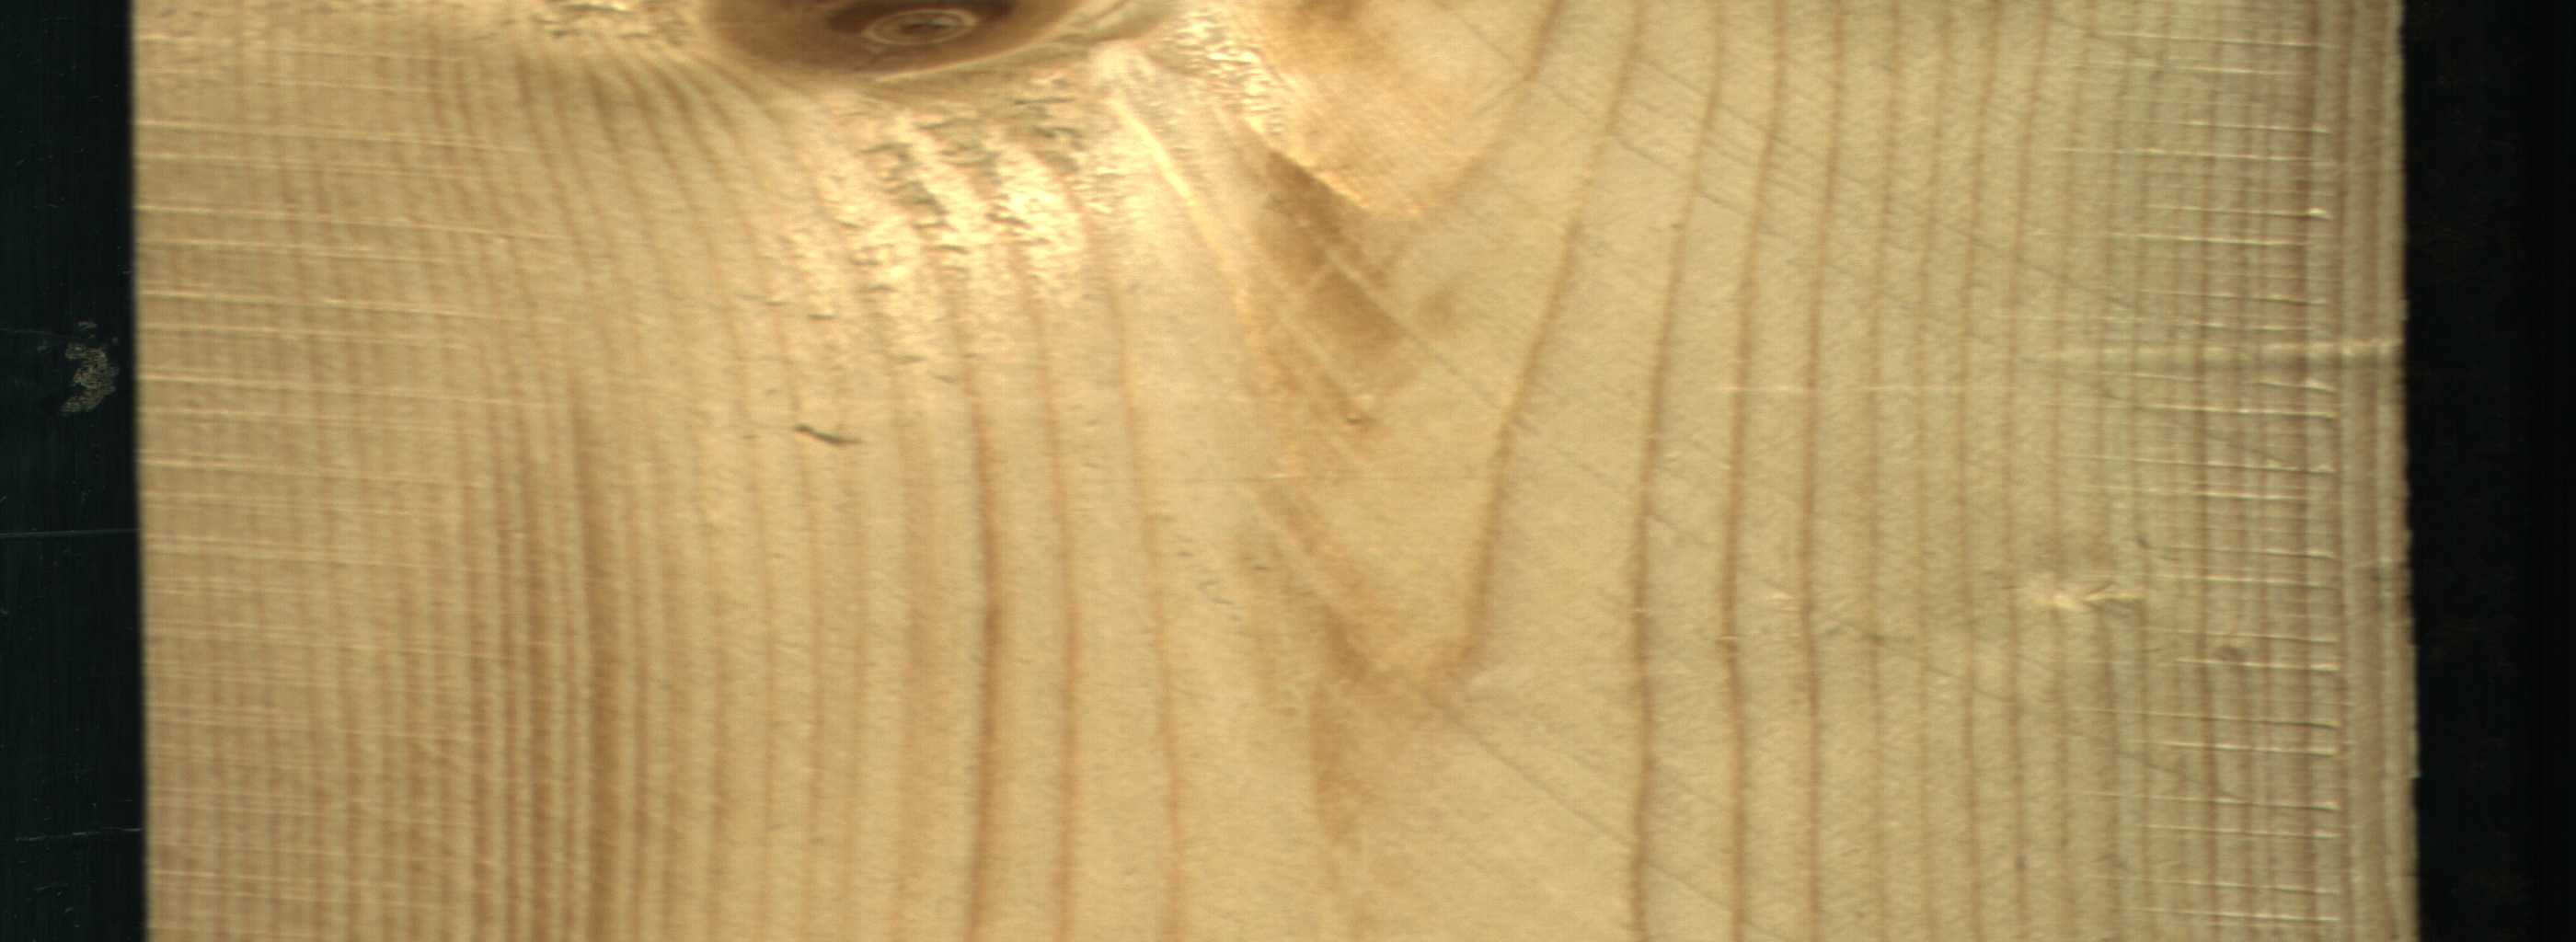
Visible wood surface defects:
Dead_Knot